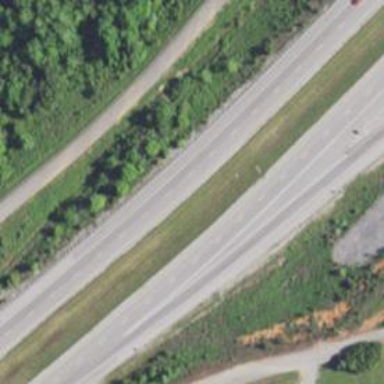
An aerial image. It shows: Asphalt motorway.